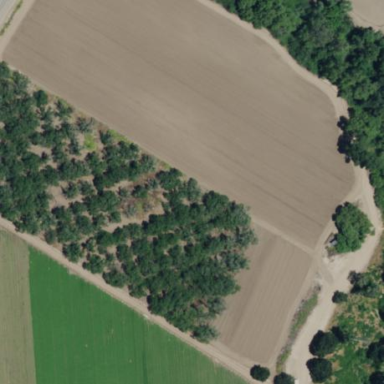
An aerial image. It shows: Orchard.